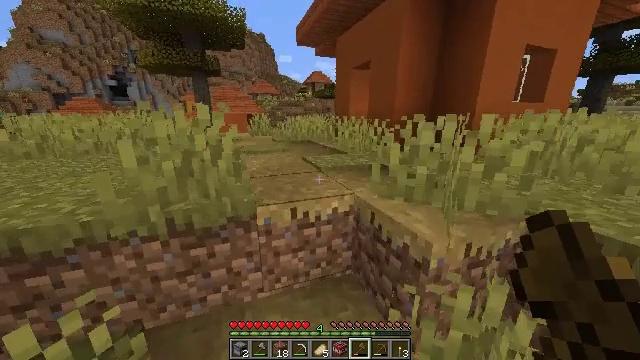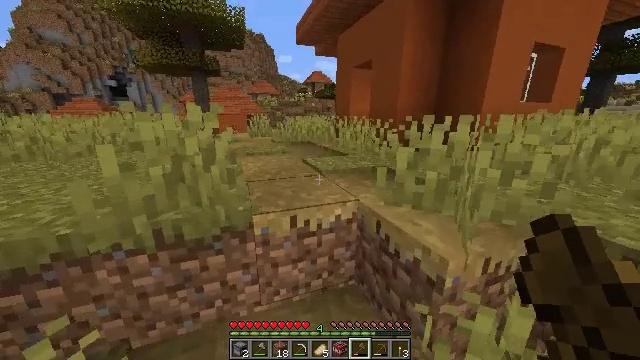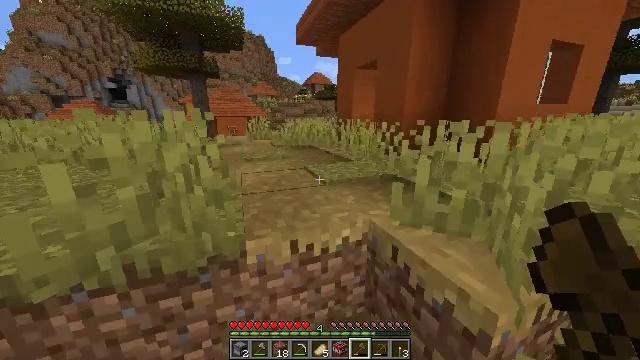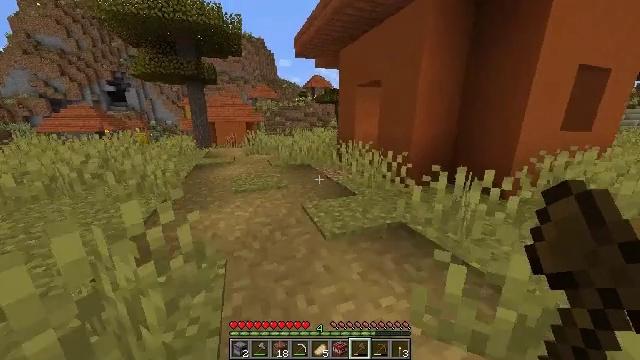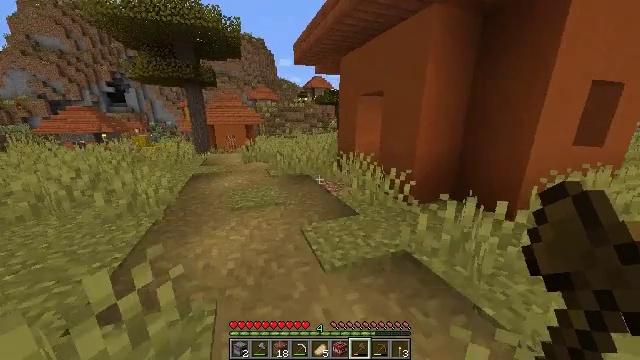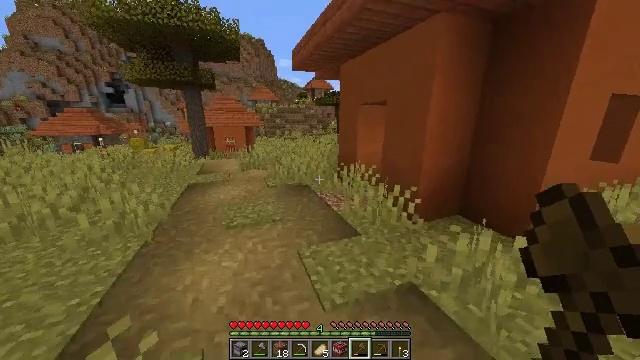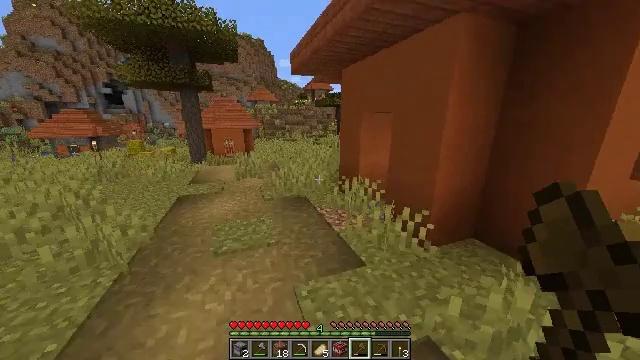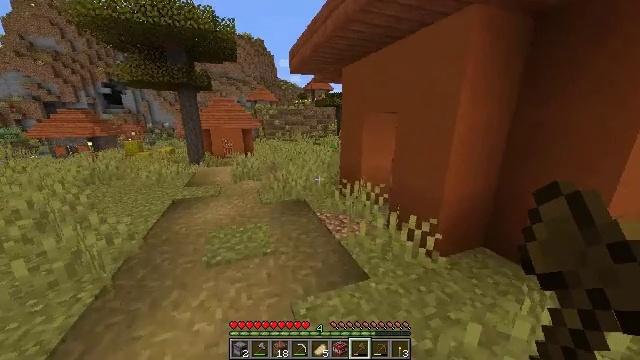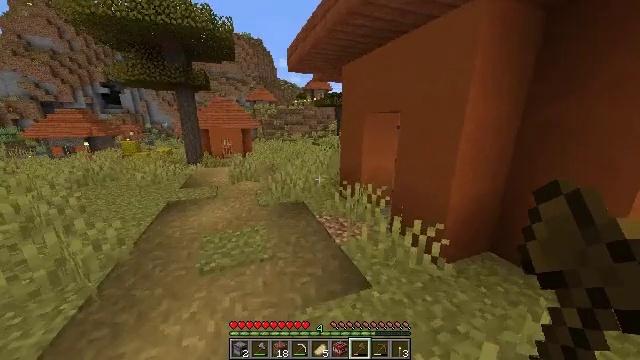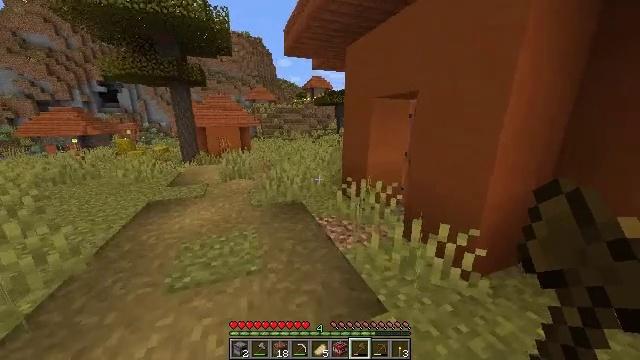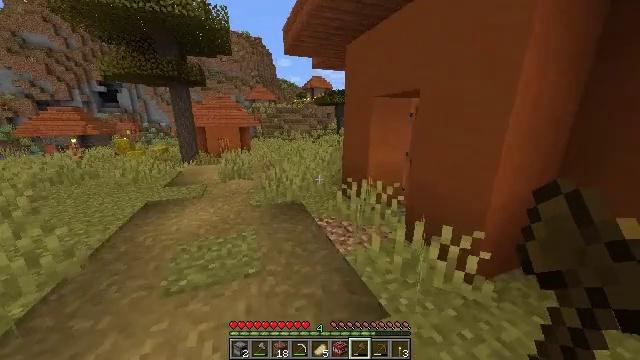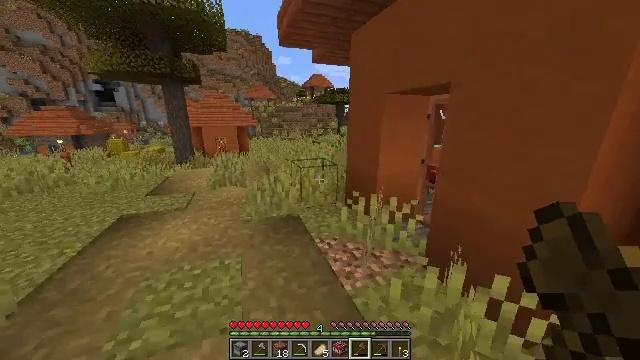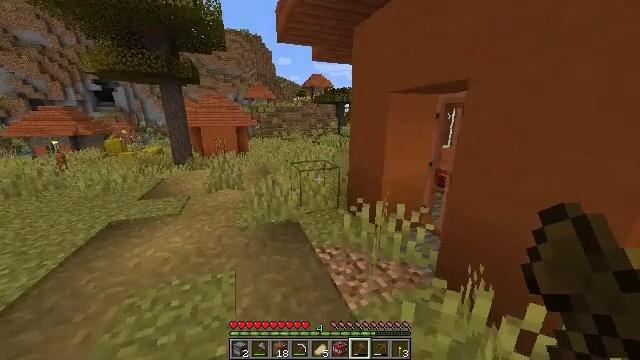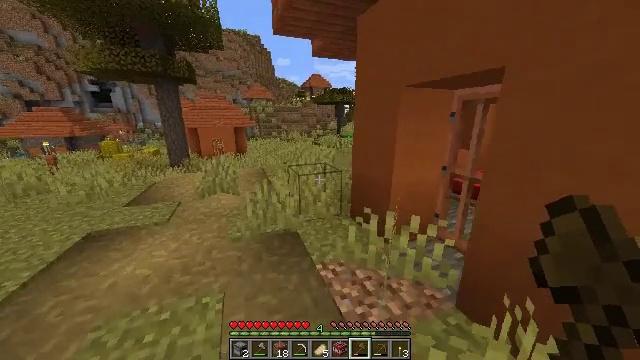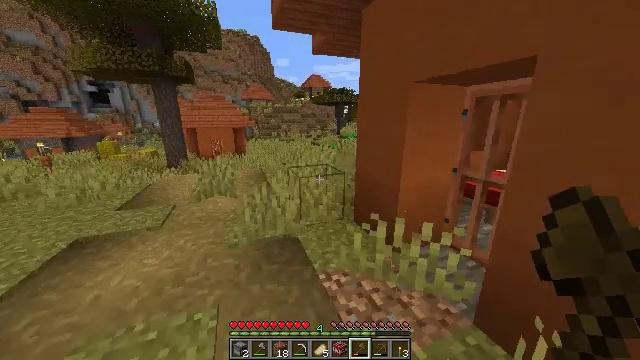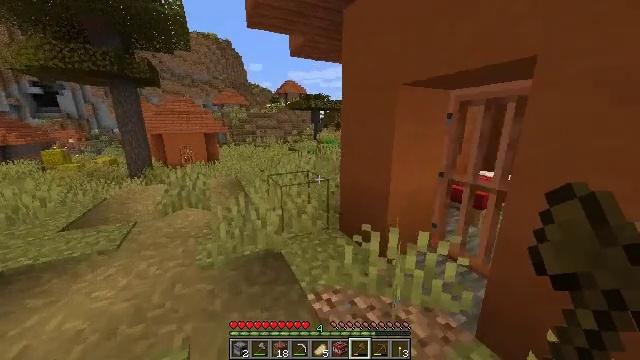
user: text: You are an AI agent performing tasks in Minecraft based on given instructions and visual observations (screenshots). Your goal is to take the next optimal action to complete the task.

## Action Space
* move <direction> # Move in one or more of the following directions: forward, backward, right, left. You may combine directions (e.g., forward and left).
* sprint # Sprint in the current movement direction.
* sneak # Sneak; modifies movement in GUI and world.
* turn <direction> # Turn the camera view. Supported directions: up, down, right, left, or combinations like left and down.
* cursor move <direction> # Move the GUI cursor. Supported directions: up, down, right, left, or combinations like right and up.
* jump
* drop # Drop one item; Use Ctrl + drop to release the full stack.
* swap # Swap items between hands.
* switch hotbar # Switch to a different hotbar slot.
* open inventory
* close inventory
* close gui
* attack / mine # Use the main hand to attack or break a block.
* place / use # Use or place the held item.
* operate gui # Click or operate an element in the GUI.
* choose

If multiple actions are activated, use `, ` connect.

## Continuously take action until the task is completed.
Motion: motion action
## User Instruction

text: Collect the red bed into your inventory.
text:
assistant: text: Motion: move forward
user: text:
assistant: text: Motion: move forward, jump
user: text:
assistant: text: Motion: move forward, jump
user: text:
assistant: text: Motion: move forward, jump
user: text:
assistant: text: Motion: move forward, jump
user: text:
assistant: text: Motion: move forward, jump
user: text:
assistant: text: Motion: move forward
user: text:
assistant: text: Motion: move forward
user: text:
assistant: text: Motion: move forward
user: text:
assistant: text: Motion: move forward
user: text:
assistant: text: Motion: move forward
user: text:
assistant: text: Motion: move forward
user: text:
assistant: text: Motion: move forward
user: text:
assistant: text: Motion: move forward and move left
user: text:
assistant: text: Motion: move forward and move left, turn right and up
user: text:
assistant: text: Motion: move forward and move left, turn right and up
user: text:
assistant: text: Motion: move forward and move left, turn right and up
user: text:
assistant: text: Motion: move forward and move left, turn right
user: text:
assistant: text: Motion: turn right
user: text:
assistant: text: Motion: turn right
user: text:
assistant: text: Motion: turn right
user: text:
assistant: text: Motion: turn right
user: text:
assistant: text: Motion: turn right
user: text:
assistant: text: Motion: turn right
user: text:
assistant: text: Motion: no_op
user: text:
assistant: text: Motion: move forward
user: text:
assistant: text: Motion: move forward
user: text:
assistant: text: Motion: move forward, turn left
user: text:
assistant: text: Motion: move forward, turn left
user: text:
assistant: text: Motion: move forward, turn left and down